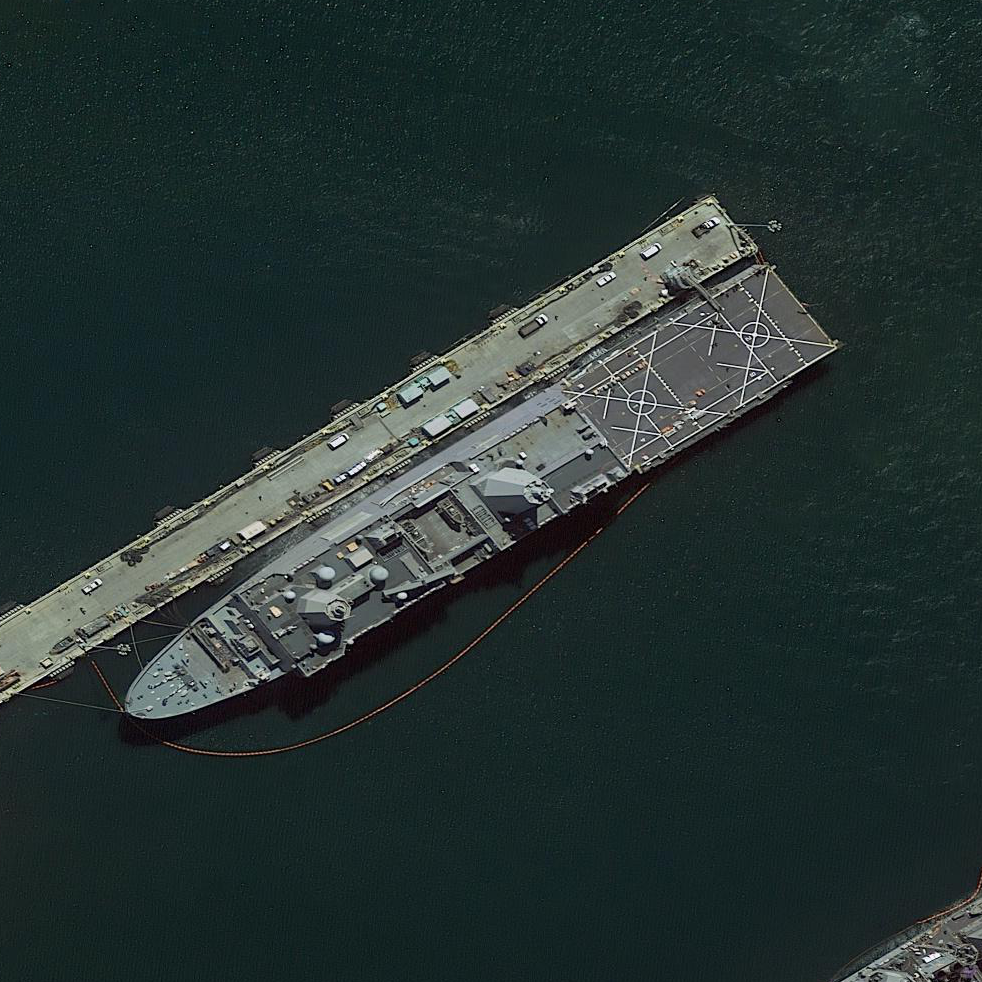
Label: combat